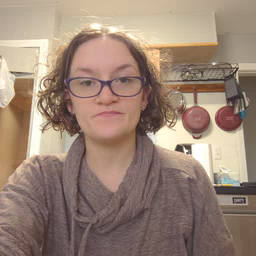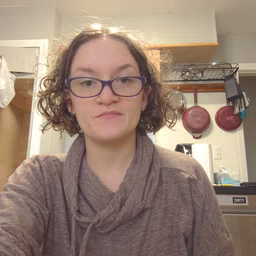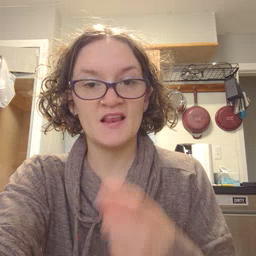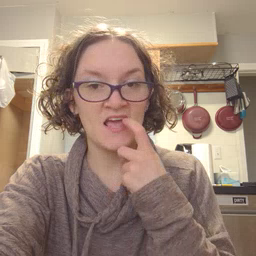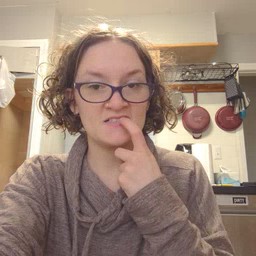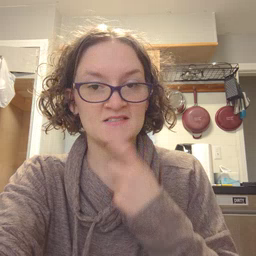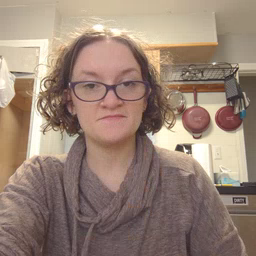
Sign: glasswindow